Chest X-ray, PA view. Patient: 29 years old, sex M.
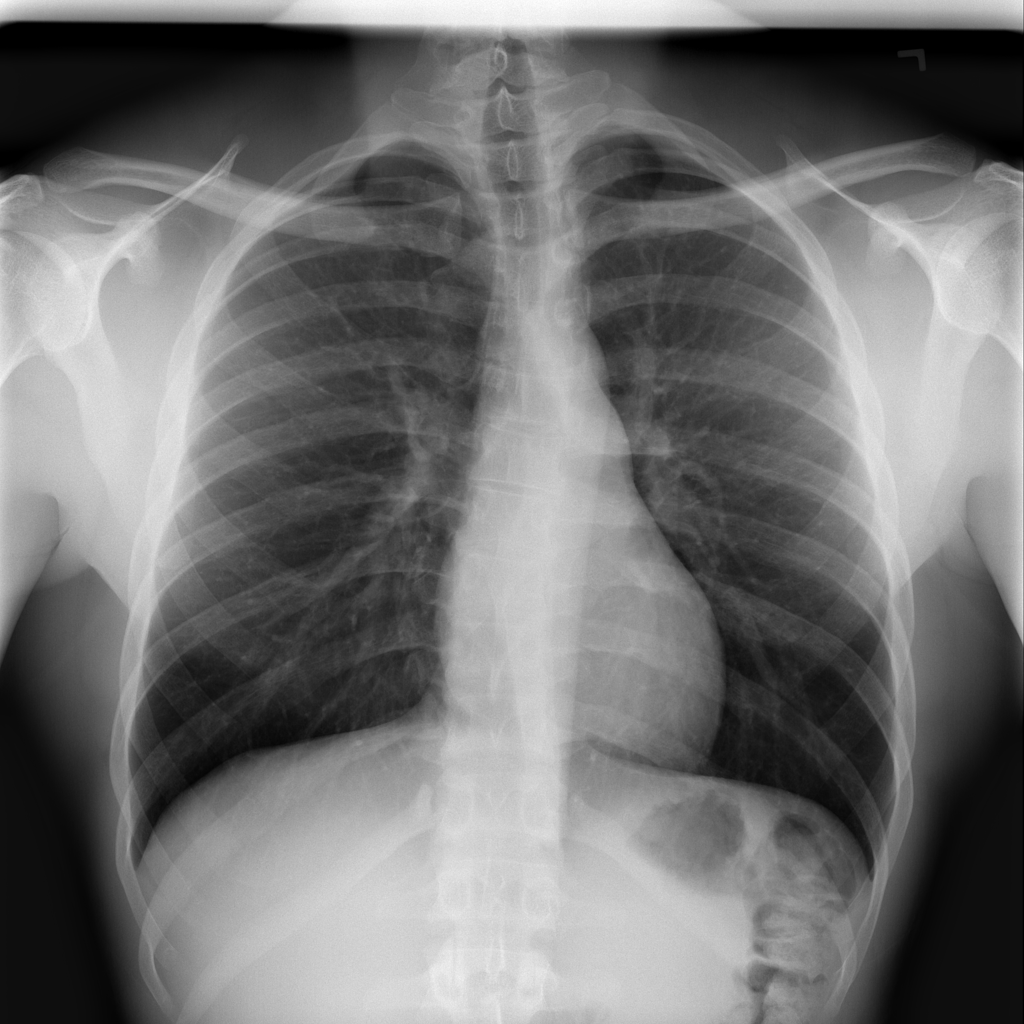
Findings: No Finding